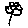
Label: flower